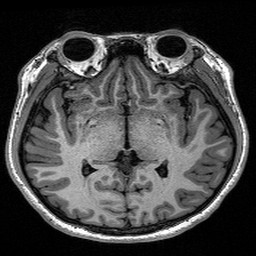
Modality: T1w
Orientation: coronal
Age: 21
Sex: female
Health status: healthy
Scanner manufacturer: siemens
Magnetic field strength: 1.5 T
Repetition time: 2.73 s
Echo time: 0.00357 s